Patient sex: M
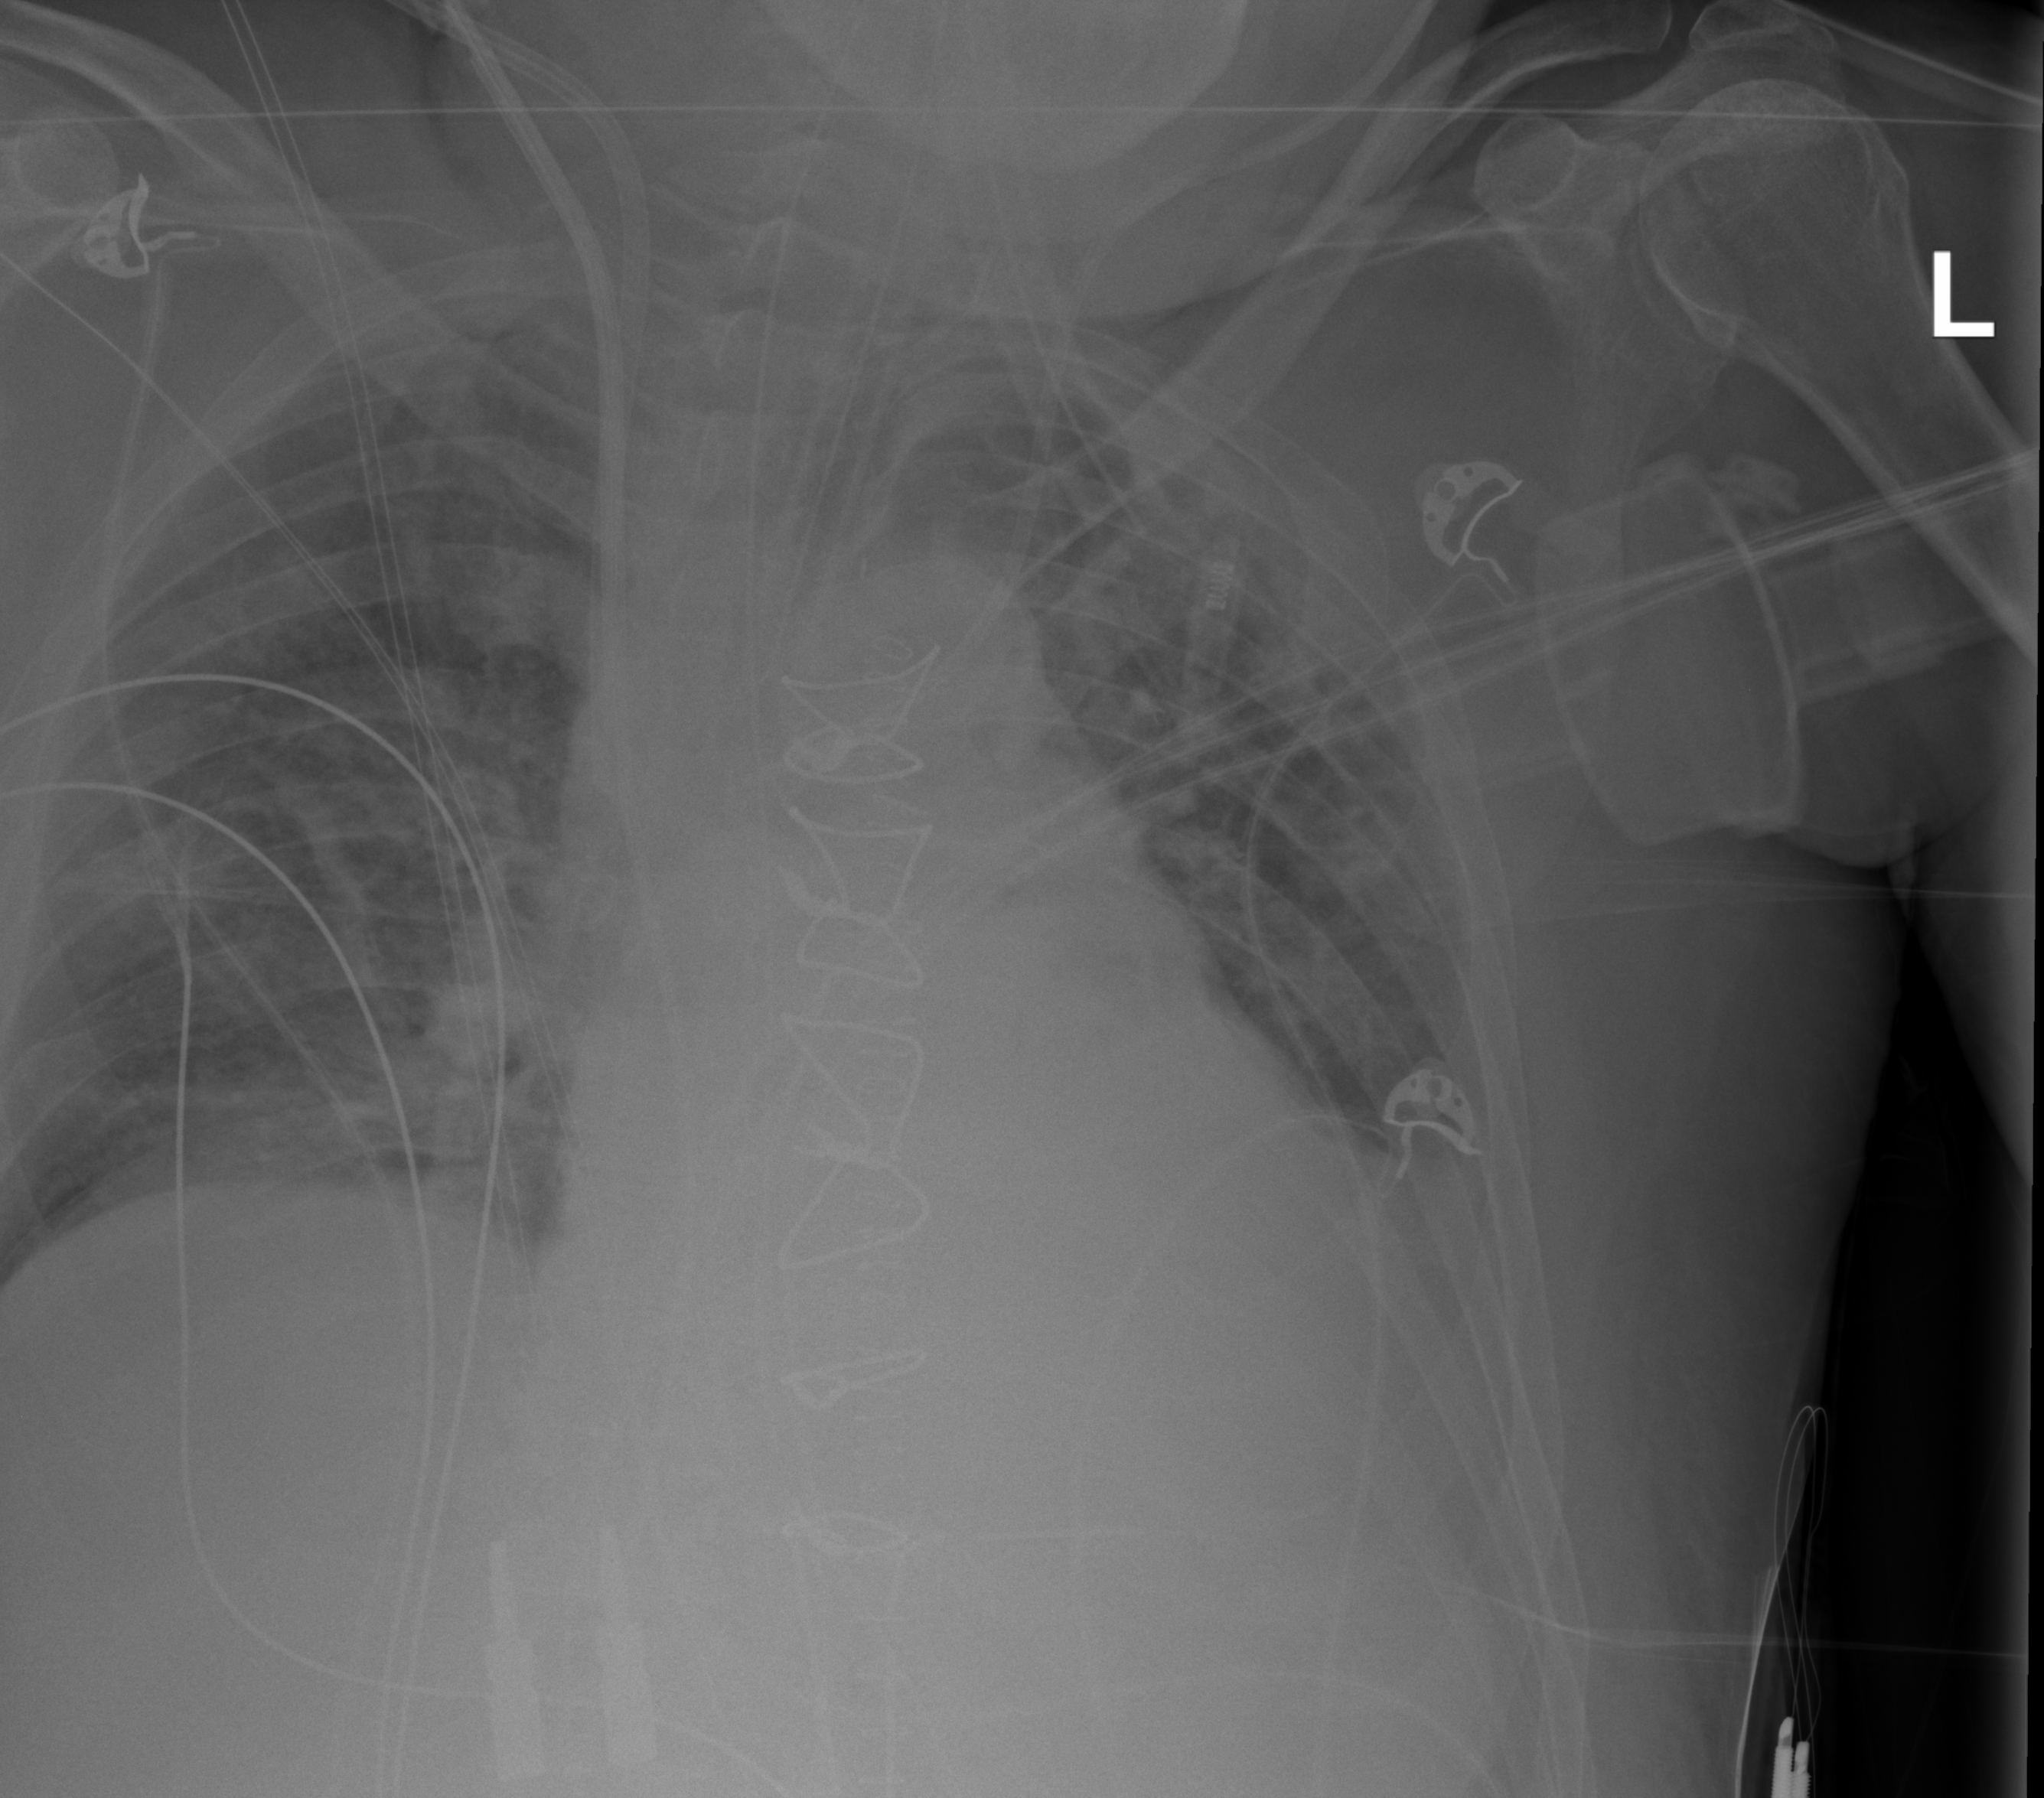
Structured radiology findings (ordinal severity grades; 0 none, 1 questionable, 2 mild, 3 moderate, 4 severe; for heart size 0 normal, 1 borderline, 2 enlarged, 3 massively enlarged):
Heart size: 2
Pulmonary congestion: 2
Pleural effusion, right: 0
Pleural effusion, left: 2
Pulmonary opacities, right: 2
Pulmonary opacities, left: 0
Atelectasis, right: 2
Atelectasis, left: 2